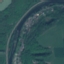
Land use / land cover class: River